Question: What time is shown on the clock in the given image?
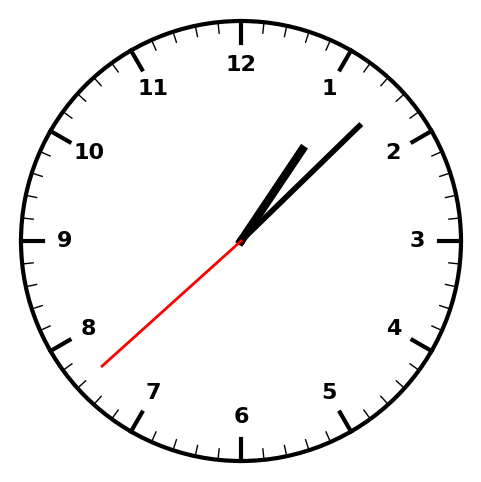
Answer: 01:07:38